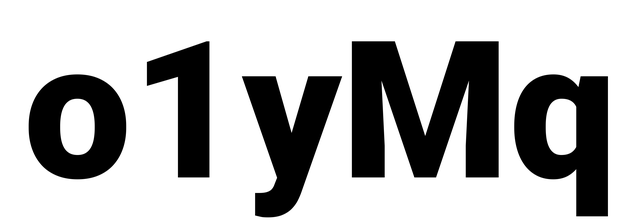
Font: Roboto_Black